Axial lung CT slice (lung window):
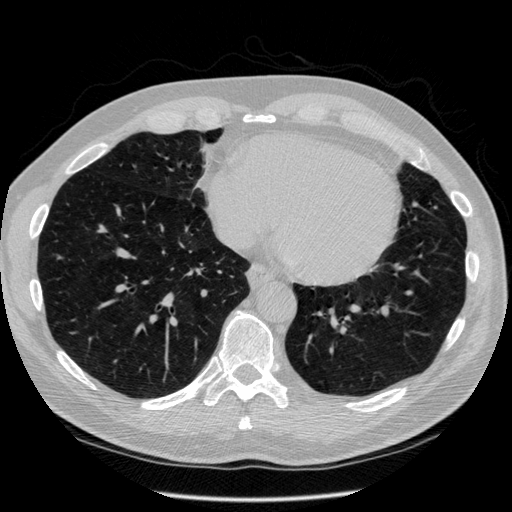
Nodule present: no